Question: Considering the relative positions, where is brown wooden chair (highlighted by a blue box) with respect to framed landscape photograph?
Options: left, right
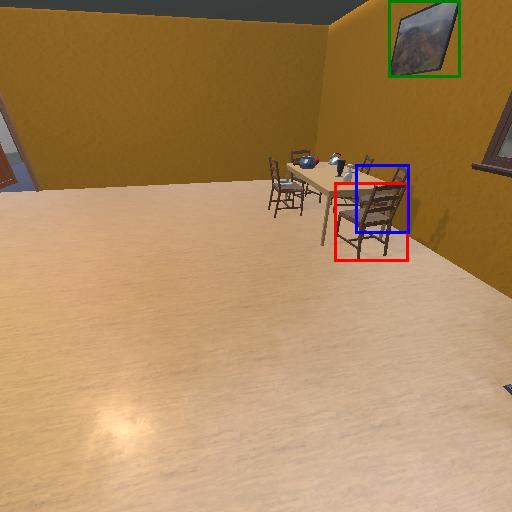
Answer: left